Question: I have a solution :

- 'Business''Business.Interfaces''DataAccess.Interfaces''Factory''IDataAccess''DataAccess.Interfaces'- 'MainProject''Business.Interfaces''Factory''IBusiness''Business.Interfaces'
My factory project use 'Unity' for resolve dependencies. This project must have a reference to all others project except 'MainProject' to access to constructors of concrete class and do mapping between class and interfaces.
But I don't add a reference to 'Business' in 'Factory' project because Visual Studio says to me :
How to resolve this ?
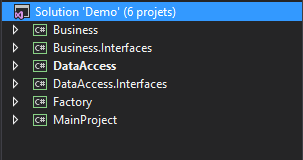
Answer: As @Andrei pointed out, when configuring an to use DI, the should be responsible for wiring up all of its dependencies in its <URL>.
> A Composition Root is a (preferably) unique location in an application where modules are composed together.
Furthermore, the composition root should be moved to an external library. Think of the composition root as a modern replacement for a '.config' file. It is the that is responsible for loading it and providing its contents to the dependent assemblies - the same is true for the Composition Root.
It is the Composition Root's job to the dependencies down into the rest of the application. The dependent assemblies should not try to their own dependencies. It's called the - "Don't call us, we'll call you". That said, it is also common to use the <URL> in conjunction with DI.
See <URL> for a good visual representation of how it should work. Your application looks a like the first image - you should aim to make it like the second one. The application is setup in separate layers that depend on each other, but it is very flat.